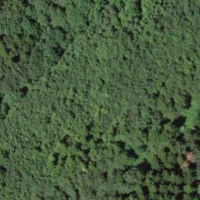
EUNIS habitat code: 43
Species observed at this site:
Juniperus communis